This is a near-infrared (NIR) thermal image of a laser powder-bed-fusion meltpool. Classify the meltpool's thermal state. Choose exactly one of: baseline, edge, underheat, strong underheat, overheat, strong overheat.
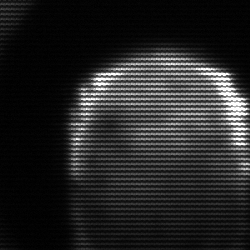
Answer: edge